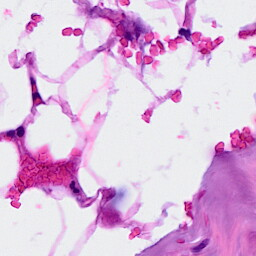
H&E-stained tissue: Breast